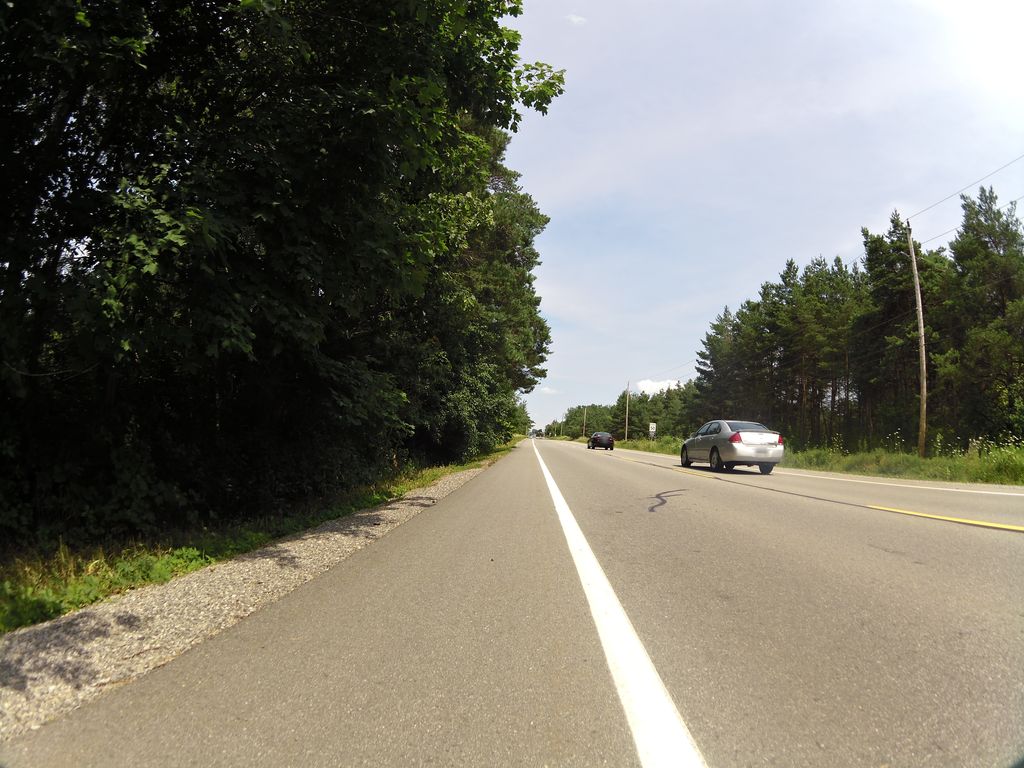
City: ottawa-gatineau